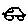
Label: car